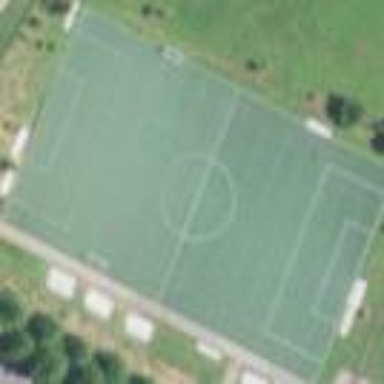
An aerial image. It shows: Soccer pitch for outdoor sports and leisure activities.